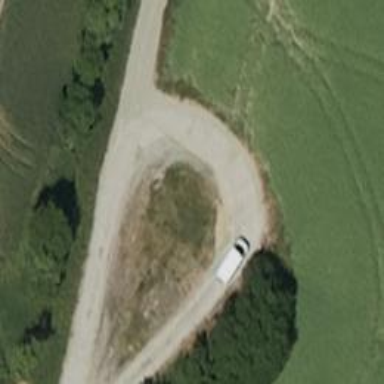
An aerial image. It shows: Concrete service road